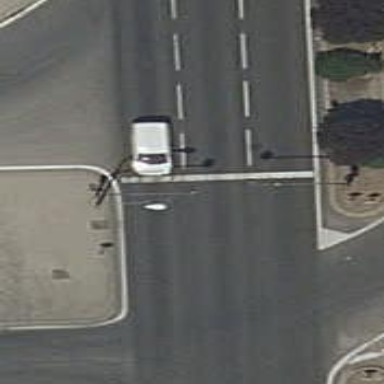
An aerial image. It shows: Road with traffic signals.